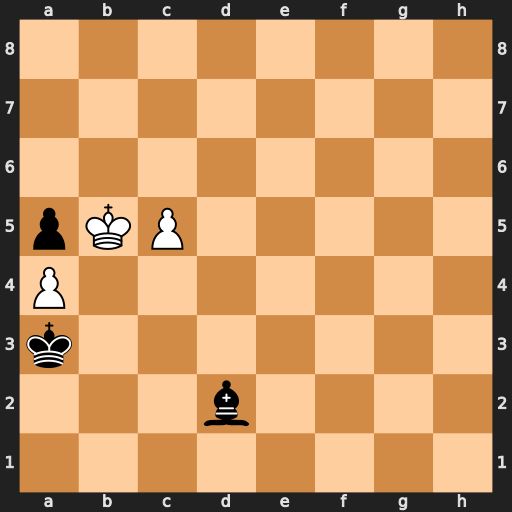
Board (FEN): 8/8/8/pKP5/P7/k7/3b4/8
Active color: w
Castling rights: -
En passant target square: -
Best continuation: c6 Bf4 Kxa5